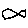
Label: fish